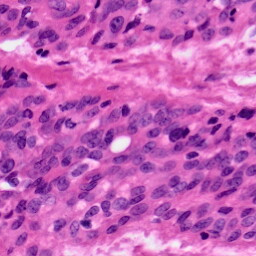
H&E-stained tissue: Ovarian